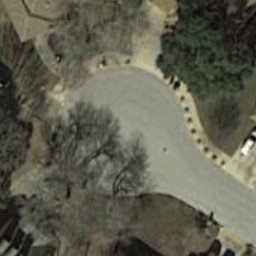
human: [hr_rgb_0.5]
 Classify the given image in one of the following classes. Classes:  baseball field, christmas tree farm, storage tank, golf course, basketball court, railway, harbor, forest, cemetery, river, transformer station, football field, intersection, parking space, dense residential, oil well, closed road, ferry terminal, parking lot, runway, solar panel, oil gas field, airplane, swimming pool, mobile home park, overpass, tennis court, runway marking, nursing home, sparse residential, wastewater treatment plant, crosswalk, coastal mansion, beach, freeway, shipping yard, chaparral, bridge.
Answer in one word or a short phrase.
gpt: closed road